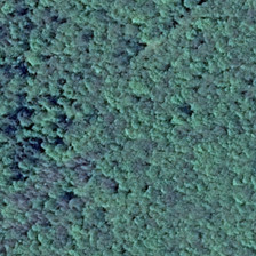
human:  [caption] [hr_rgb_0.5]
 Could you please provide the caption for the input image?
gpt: It's a light green forest with small dark shadows.

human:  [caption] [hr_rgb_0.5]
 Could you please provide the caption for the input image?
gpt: is a lush green forest with small dark shadows.

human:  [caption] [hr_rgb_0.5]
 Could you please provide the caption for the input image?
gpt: It's green, small and dark

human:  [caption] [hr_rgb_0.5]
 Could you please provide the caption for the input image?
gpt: It is a bright green lush forest with small dark shadows.

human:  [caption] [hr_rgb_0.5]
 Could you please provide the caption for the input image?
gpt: It's a light, lush green forest with little dark shadows.